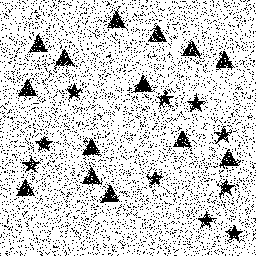
Squares: 0
Triangles: 14
Stars: 10
Total shapes: 24